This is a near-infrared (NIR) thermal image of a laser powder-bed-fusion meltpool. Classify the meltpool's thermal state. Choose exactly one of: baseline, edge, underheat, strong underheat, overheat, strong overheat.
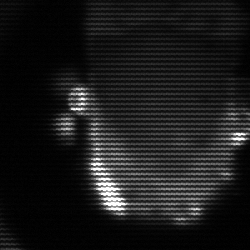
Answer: baseline